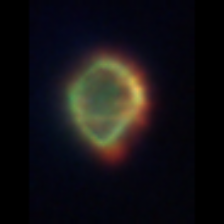
Taxon: Heterocapsa
Group: Dinoflagellates